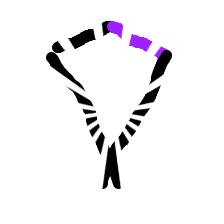
Shape: kite